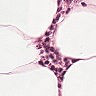
Metastatic tissue present: no